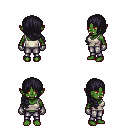
a pixel art fantasy rpg character, female body template, orc, green skin, white pirate shirt, metal pants, raven right-swept hairstyle, metal gloves, four views (front, back, left, right), 2x2 character sprite sheet, small pixel art, hard edges, no anti-aliasing